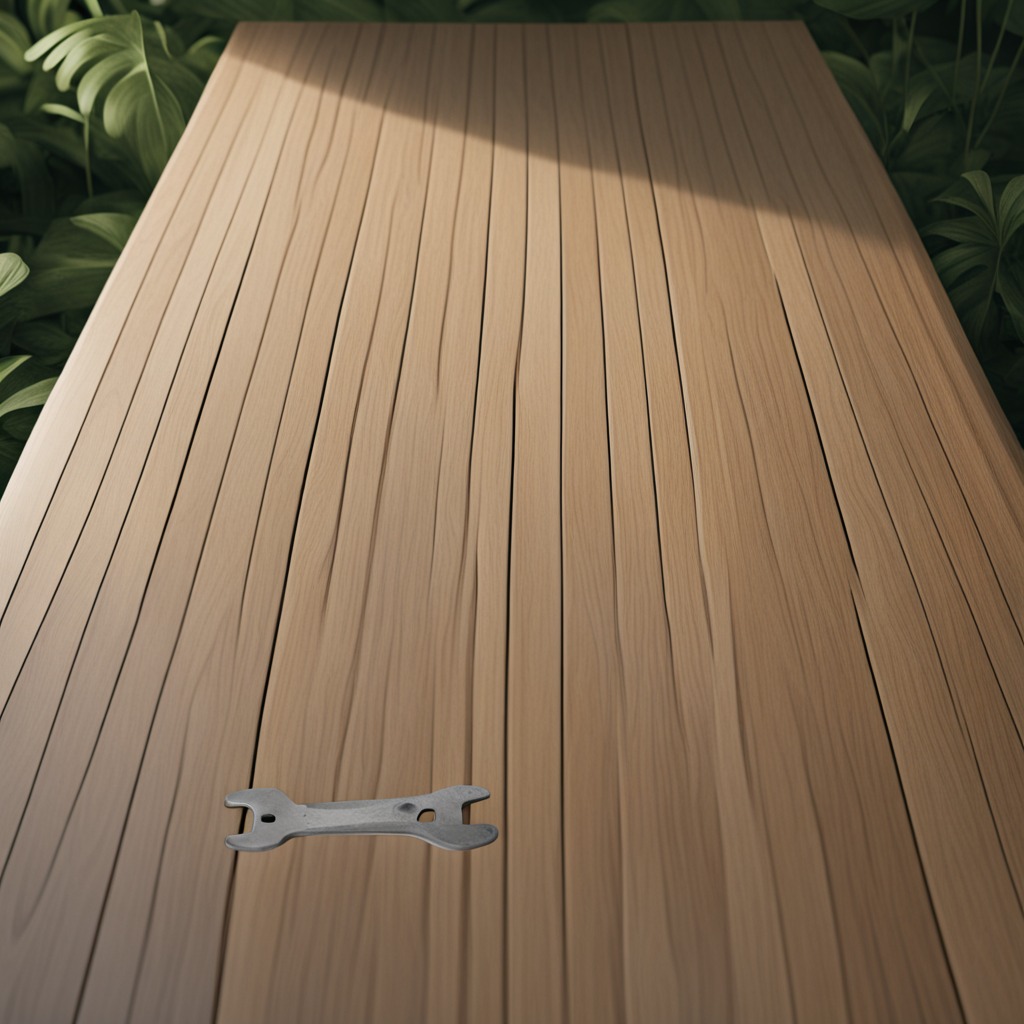
An wrench lies on a clean wooden table inside a jungle field workshop tent.